Interaction volume radius: 10 \u00c5
Interaction volume height: 10 \u00c5
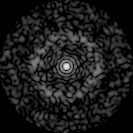
Disorder parameter: 0.8431